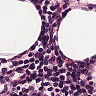
Metastatic tissue present: no